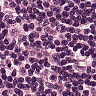
Metastatic tissue present: no